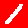
Digit: 1